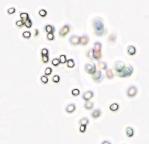
Label: Phaeocystis